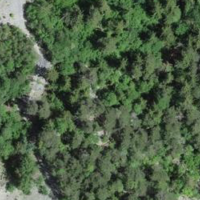
EUNIS habitat code: 43
Species observed at this site:
Verbascum thapsus